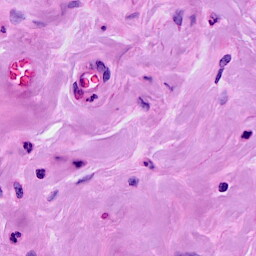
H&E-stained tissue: Breast